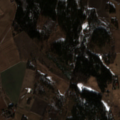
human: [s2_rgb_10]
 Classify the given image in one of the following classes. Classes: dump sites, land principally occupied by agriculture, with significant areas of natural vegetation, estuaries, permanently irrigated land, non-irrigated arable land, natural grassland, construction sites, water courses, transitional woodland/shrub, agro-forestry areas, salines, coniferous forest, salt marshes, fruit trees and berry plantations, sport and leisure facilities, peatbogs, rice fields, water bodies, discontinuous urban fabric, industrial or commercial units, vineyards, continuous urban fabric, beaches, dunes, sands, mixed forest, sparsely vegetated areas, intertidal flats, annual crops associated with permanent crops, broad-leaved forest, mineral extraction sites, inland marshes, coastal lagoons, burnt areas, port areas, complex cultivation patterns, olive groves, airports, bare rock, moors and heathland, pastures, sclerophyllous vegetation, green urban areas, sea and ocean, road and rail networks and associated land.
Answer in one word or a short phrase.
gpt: non-irrigated arable land, land principally occupied by agriculture, with significant areas of natural vegetation, mixed forest